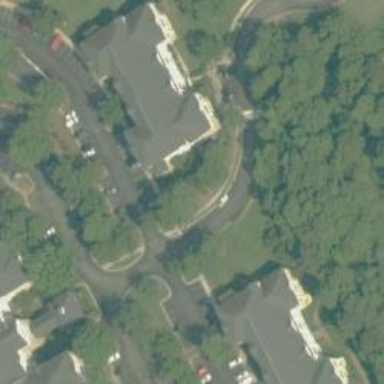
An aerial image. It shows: Residential building.